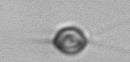
Label: Acanthoica_quattrospina